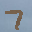
Label: 7